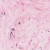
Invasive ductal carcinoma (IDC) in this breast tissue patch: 0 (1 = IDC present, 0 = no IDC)